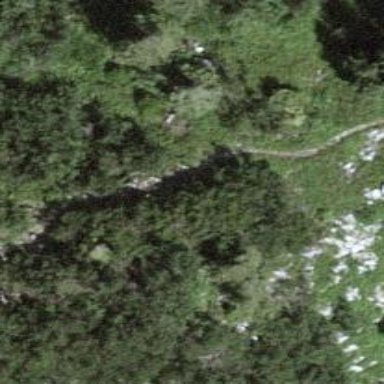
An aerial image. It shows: Path.